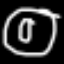
Label: donut